Question:  Where is the location?
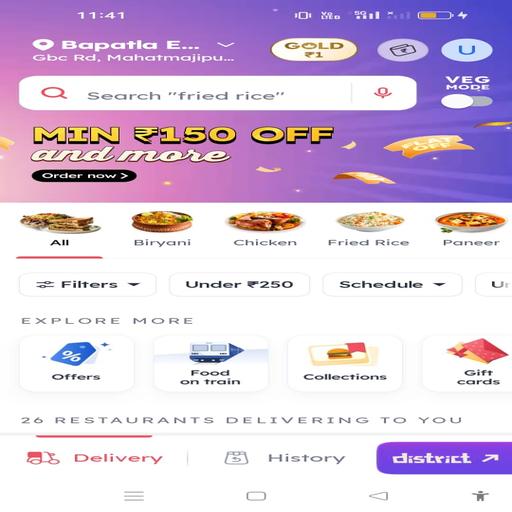
Answer: Bapatla